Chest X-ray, AP view. Patient: 56 years old, sex F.
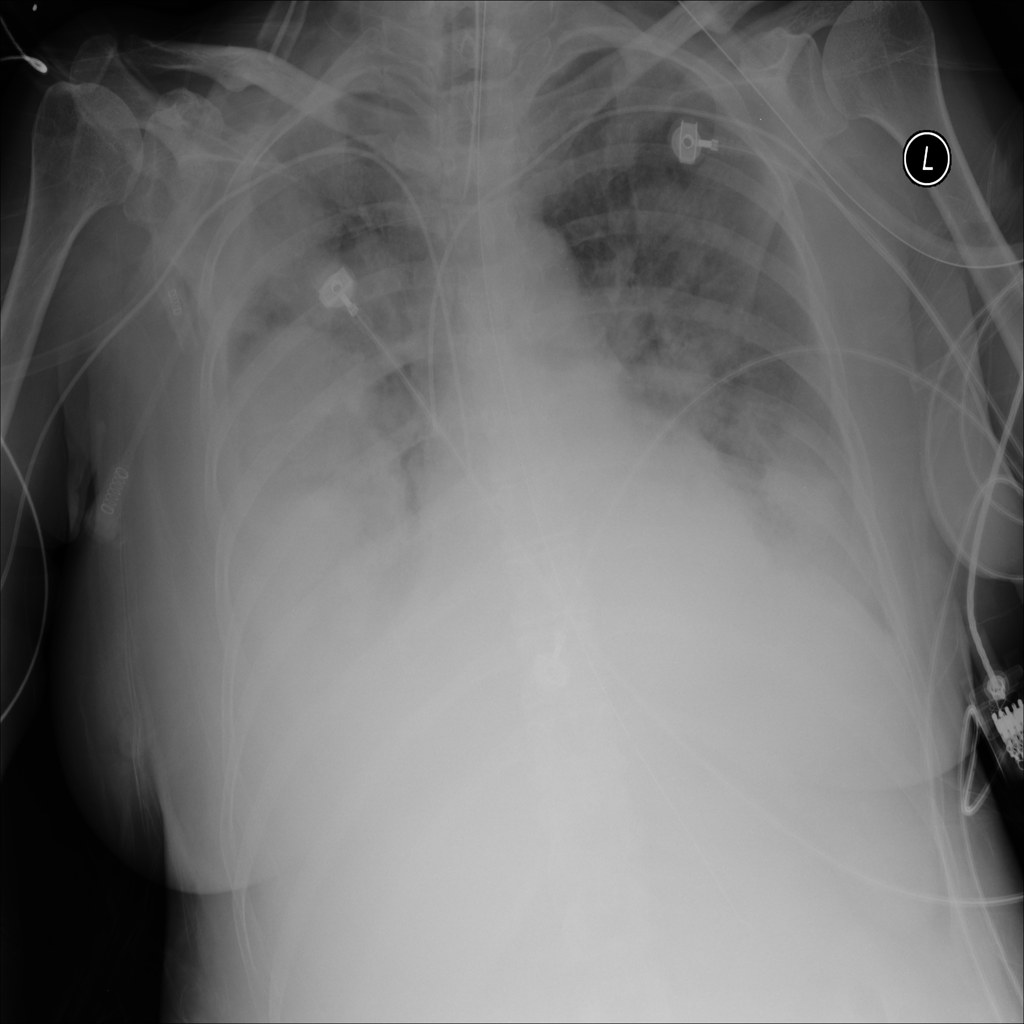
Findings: Mass